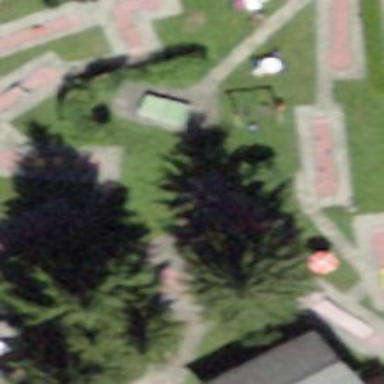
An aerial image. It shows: Miniature golf leisure land.